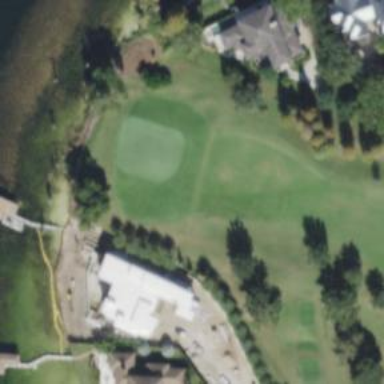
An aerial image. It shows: Golf hole.